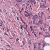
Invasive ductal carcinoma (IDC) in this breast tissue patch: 1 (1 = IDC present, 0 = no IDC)